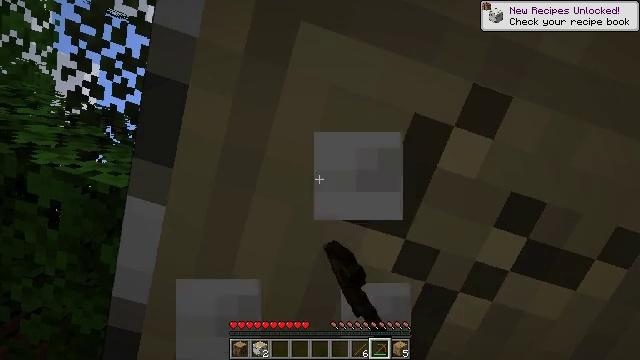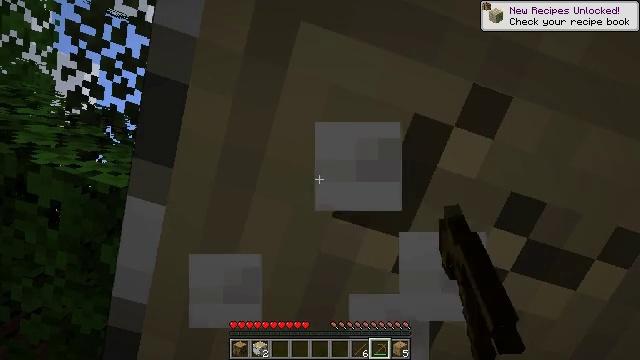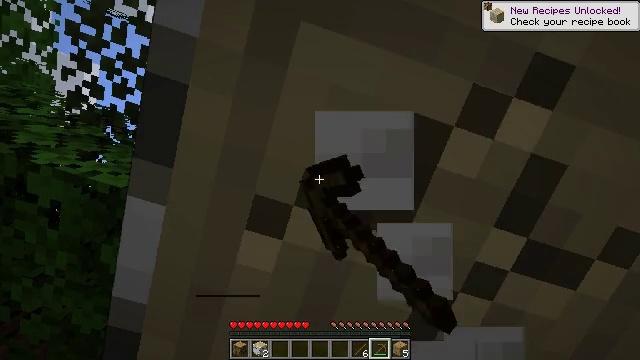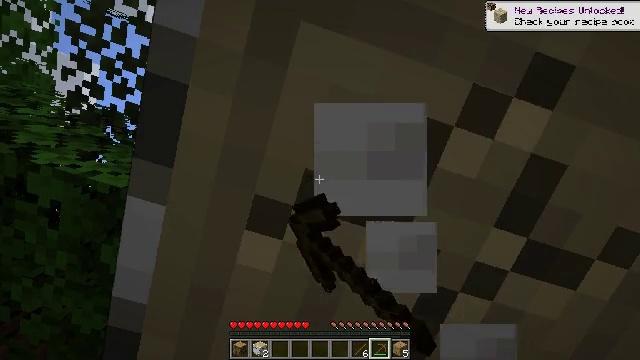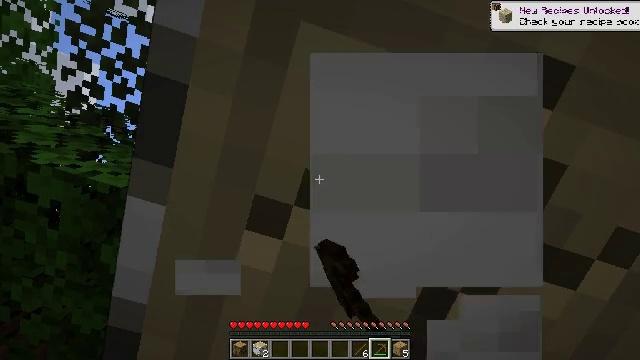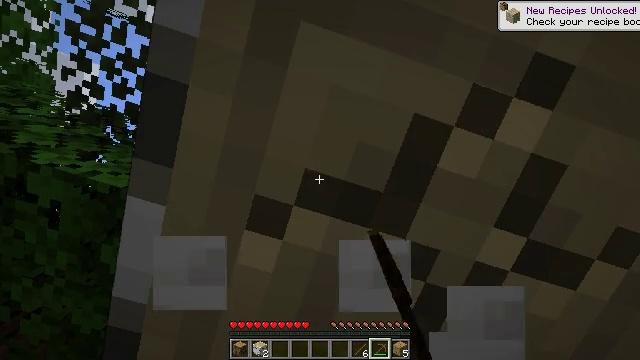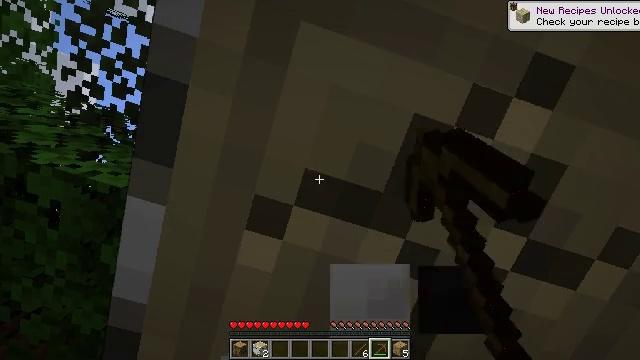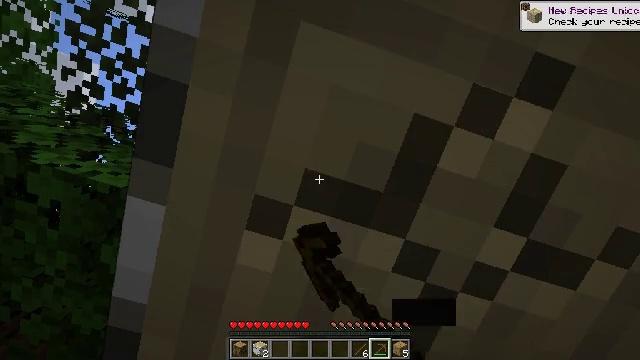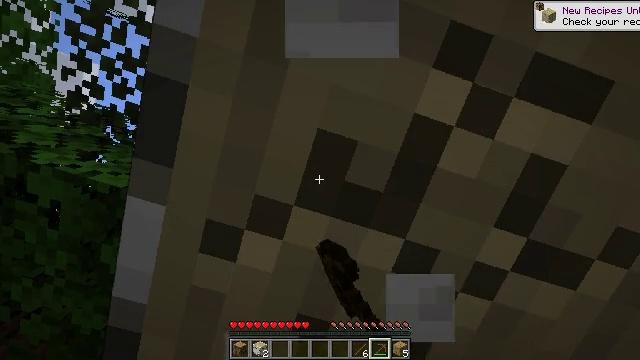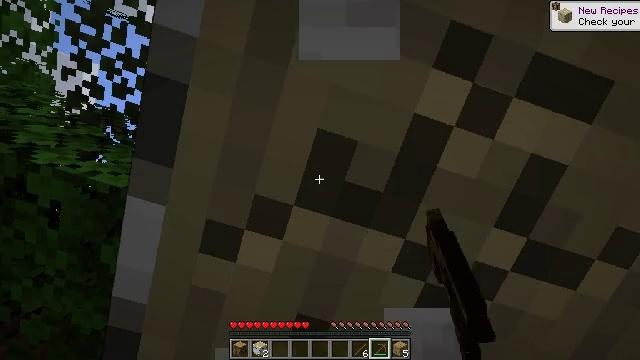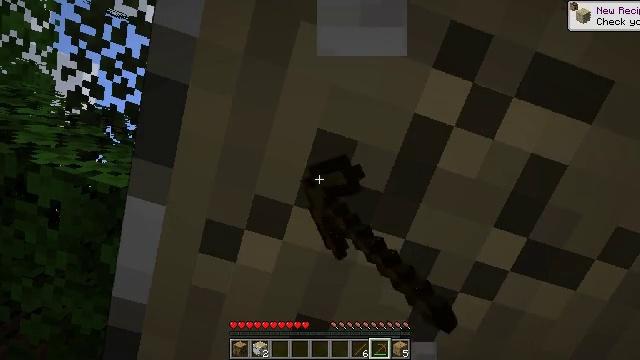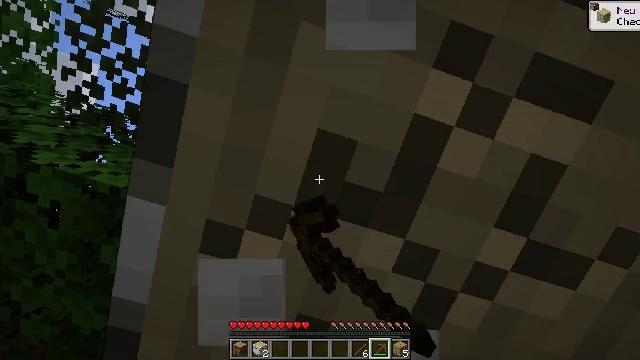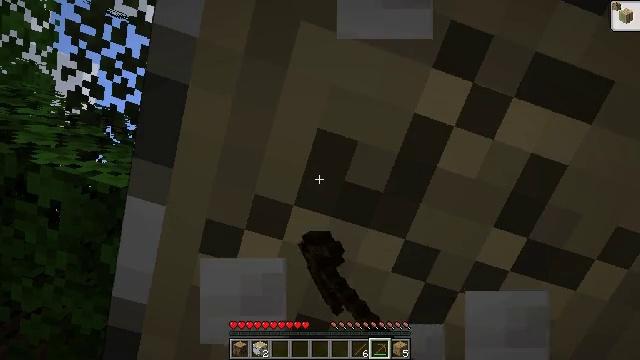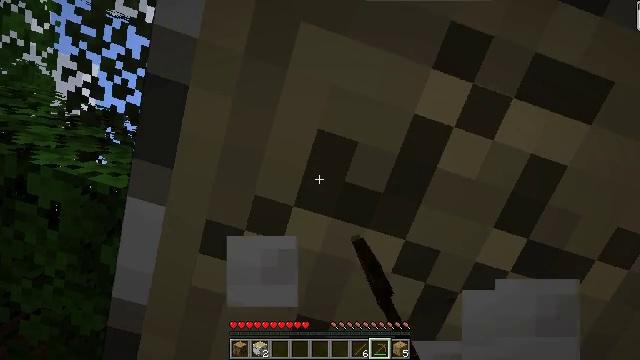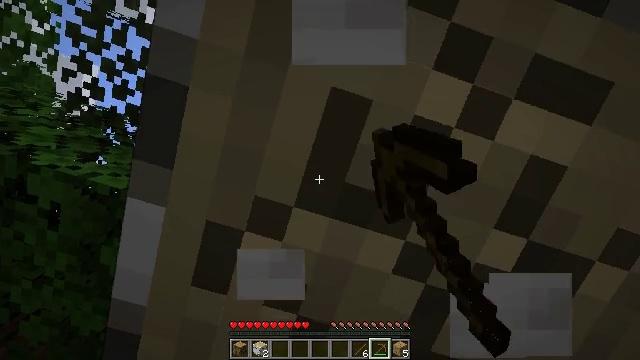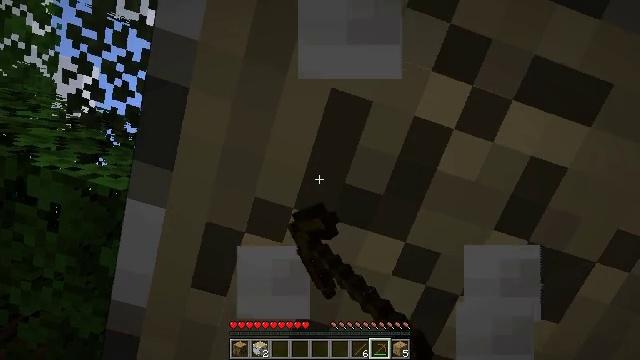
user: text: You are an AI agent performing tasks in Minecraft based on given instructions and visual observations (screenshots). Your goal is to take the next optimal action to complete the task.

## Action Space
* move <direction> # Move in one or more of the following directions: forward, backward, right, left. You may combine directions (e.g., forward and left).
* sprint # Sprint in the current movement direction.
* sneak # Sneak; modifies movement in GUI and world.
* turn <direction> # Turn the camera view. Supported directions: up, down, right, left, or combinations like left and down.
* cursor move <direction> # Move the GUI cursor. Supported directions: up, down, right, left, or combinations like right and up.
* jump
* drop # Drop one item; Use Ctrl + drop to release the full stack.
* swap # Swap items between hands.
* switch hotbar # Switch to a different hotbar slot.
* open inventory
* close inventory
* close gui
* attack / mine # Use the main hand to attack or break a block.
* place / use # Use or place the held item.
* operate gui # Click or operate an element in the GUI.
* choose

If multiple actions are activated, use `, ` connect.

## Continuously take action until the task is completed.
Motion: motion action
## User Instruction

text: Chop down the birch log.
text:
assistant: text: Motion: attack / mine
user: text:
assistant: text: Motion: attack / mine
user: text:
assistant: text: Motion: attack / mine
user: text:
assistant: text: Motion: attack / mine
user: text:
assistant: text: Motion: attack / mine
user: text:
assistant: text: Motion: attack / mine
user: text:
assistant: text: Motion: attack / mine
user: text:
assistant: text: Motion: attack / mine
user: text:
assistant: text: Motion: attack / mine
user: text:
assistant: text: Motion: attack / mine
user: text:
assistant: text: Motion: attack / mine
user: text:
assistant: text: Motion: attack / mine
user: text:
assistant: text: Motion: attack / mine
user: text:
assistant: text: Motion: attack / mine
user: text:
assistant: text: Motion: attack / mine
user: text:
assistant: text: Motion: attack / mine
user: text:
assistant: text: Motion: attack / mine
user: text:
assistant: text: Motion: attack / mine
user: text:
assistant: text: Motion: attack / mine
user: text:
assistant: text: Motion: attack / mine
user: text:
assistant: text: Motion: attack / mine
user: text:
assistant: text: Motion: attack / mine
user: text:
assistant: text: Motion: attack / mine
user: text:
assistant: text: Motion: attack / mine
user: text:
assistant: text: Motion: attack / mine
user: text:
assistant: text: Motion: attack / mine
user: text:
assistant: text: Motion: attack / mine
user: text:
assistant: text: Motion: attack / mine
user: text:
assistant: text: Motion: attack / mine
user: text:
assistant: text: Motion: attack / mine